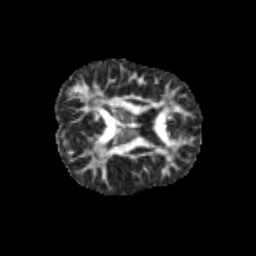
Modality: FA
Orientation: axial
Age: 12
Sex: female
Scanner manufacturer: siemens
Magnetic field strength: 3 T
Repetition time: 3.8 s
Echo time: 0.07 s